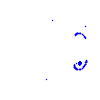
Particle: pion